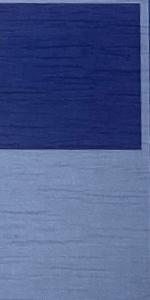
Label: Empty